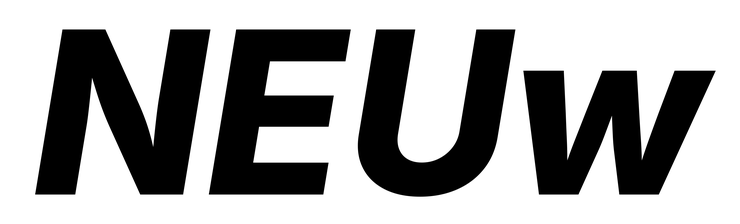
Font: Inter-Italic_ExtraBold_Italic